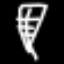
Label: leaf